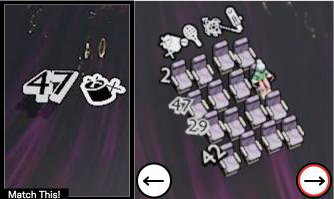
Task: seats
Answer: no